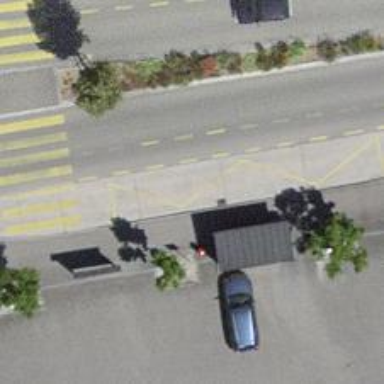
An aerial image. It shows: Post box.